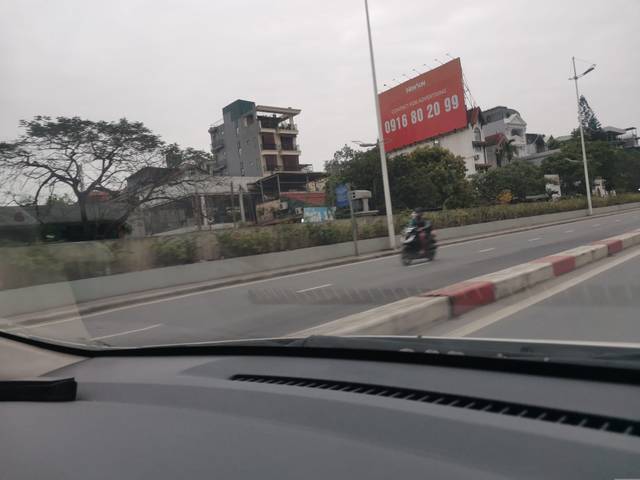
Region: Vietnam
Coordinates: 21.066, 105.828